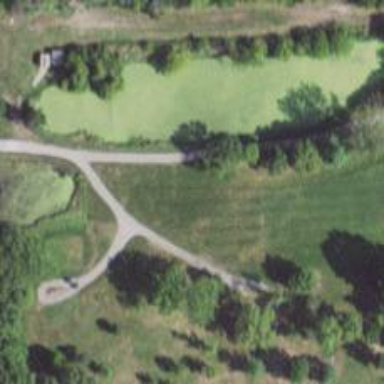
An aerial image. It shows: Service road designated as golf cart path.